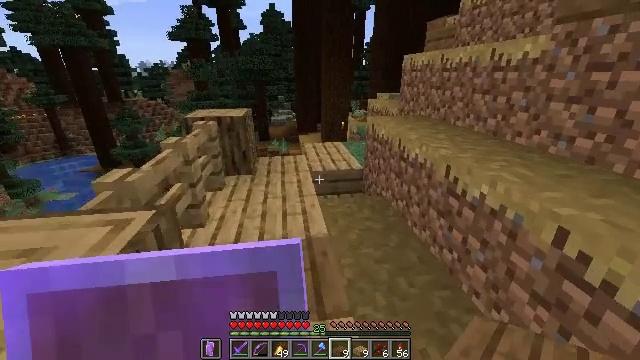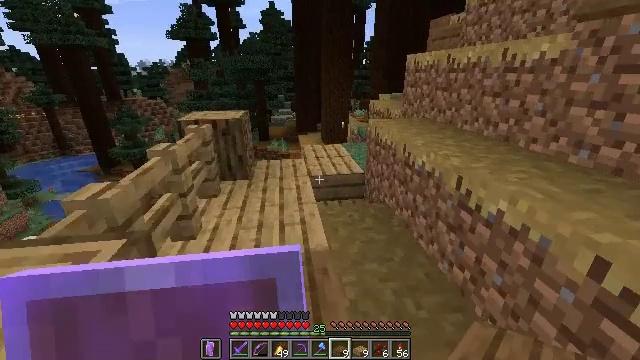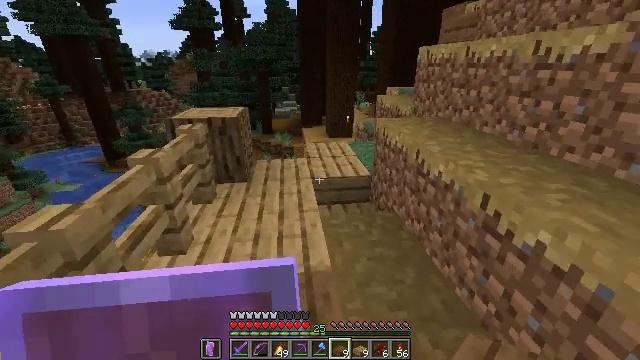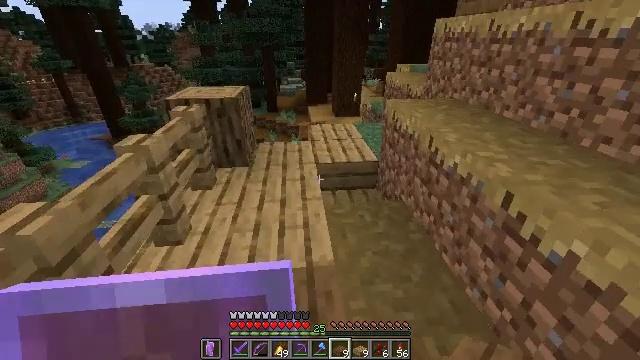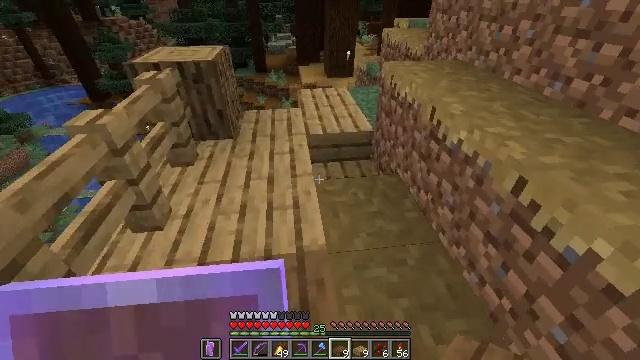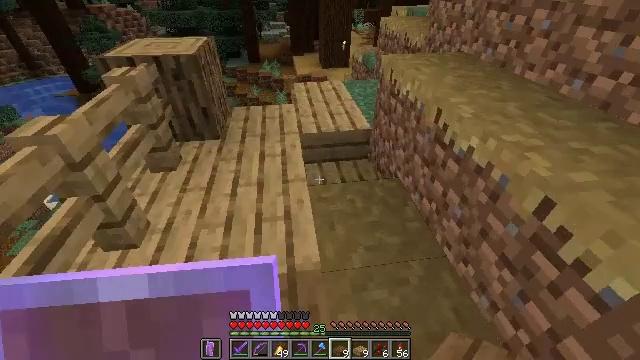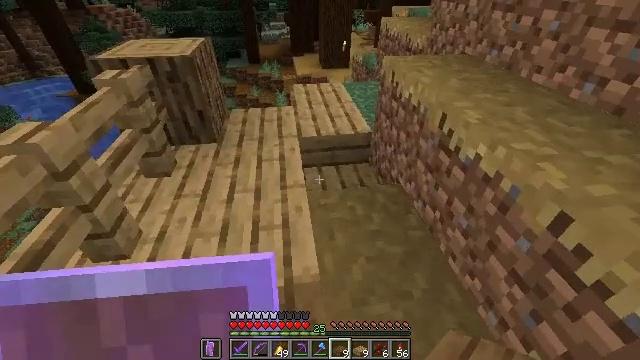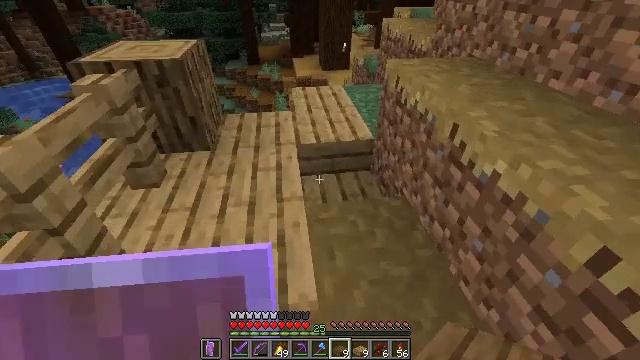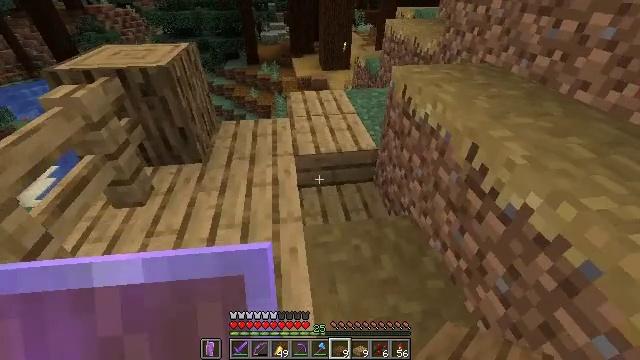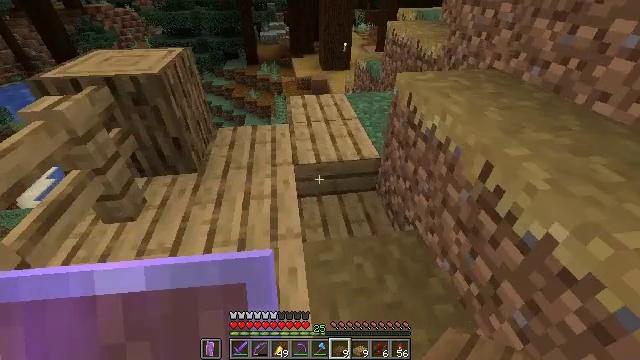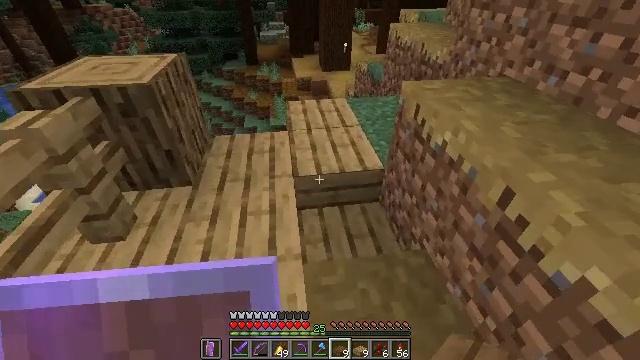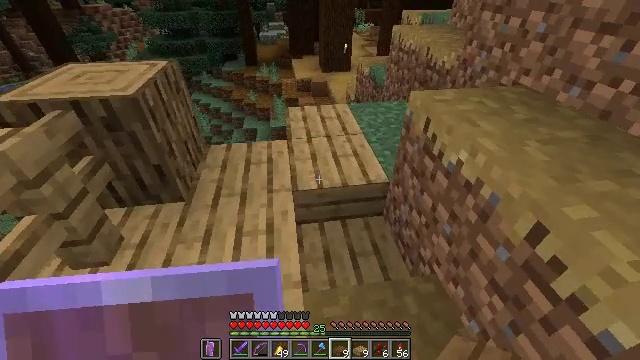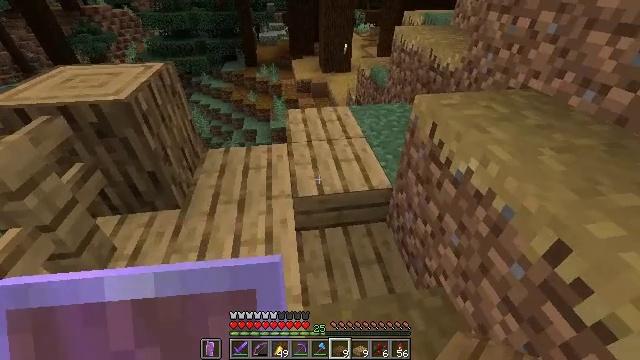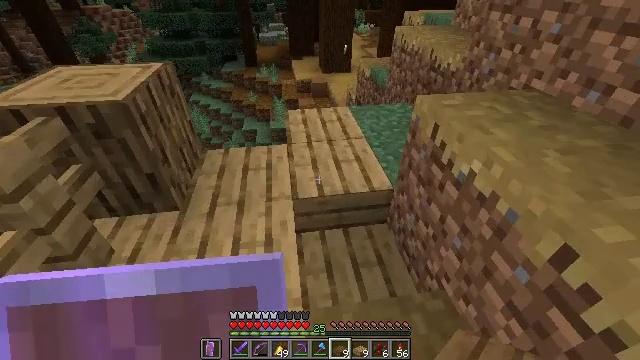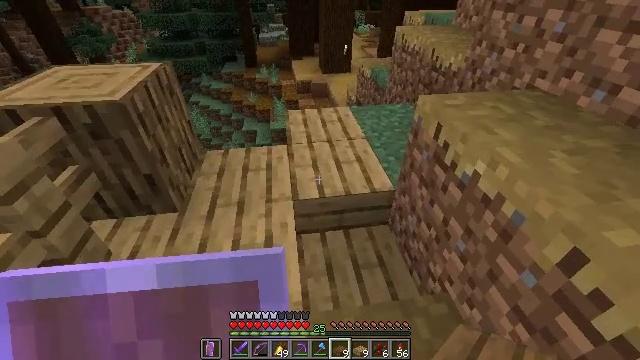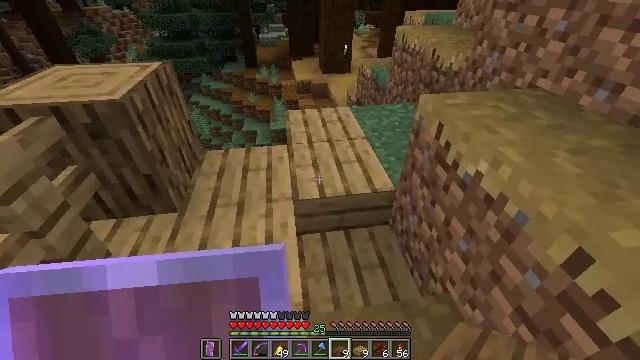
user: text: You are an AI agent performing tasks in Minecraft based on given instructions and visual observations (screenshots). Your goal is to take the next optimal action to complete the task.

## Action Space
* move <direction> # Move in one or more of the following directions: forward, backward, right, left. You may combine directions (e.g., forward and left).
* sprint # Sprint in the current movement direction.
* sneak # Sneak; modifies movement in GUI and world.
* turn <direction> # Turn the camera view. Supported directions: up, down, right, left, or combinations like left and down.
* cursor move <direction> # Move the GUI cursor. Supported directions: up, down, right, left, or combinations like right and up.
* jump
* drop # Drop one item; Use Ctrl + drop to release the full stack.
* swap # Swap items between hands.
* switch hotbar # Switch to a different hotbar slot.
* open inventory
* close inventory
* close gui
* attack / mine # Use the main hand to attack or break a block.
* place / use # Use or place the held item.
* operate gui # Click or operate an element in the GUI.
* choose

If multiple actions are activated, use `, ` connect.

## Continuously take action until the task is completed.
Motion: motion action
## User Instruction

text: Mine the oak slab from the floor.
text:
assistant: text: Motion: move forward
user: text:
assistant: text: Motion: move forward, turn left and down
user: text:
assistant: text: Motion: move forward, turn left and down
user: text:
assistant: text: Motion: move forward, turn right and down
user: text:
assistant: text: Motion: move forward, turn right and down
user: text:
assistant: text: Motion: move forward
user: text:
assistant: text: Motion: move forward
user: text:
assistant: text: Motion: move forward
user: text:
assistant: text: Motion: move forward
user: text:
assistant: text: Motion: move forward
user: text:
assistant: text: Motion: no_op
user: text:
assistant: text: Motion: no_op
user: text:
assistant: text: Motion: no_op
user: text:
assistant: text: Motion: no_op
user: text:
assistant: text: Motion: no_op
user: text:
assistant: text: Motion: no_op
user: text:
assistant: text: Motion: turn left
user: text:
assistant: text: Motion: turn left and down
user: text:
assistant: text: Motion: turn left and down
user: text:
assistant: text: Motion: no_op
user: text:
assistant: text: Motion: no_op
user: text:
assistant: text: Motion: no_op
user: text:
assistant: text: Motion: no_op
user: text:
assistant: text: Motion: no_op
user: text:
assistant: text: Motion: no_op
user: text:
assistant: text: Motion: no_op
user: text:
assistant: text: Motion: no_op
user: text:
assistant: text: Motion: no_op
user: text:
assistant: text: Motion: no_op
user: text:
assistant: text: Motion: move forward